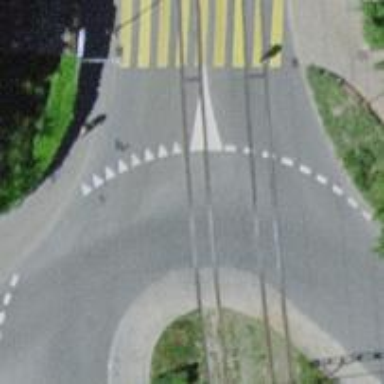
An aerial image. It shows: Tertiary road made of asphalt leading to roundabout junction.